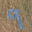
Label: 9